Question: Using vs2013 to create an MVC5.2 web app. I'm actually rebuilding an old app using the new mvc framework, so this works fine in vs2010 and MVC3.
In this app, whenever i have something that would trigger an error on the page (usually in a razor syntax, like
'@{Html.RenderPartial("mypartial", mymodel);}'
instead of getting a compilation error yellow screen when viewing it in a browser, i get a page of symbols:

I created an new web app and it doesn't do it in there, it displays the error as expected. I'm assuming this is caused by something i retrieved/updated via NuGet, but if anyone had any idea of where to start looking, it'd be appreciated.
EDIT: further experimenting seems to indicate that this only happens within areas. If i have a razor syntax error in the root controller, i get a yellowscreen. same error in a view that is in an area results in the symbol display below.
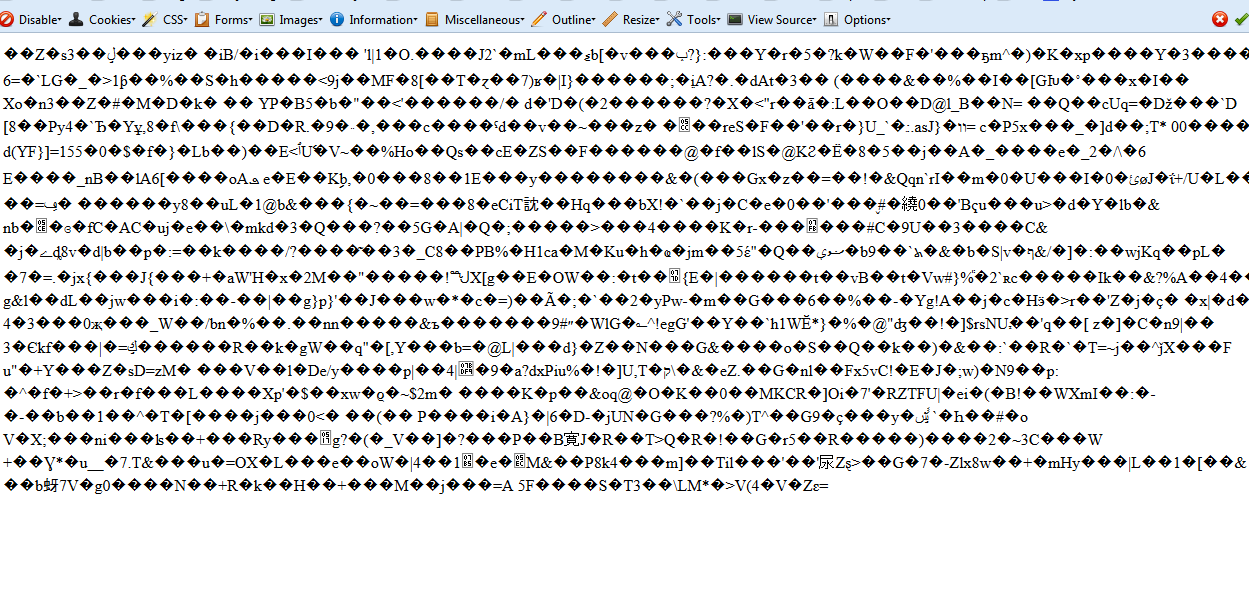
Answer: Figured out my problem- I had added a EnableCompression action filter that i was using in MVC3 to my MVC5 controllers. This was causing the weird display- taking it out completely cleared up the problem.
Apparently now gzip compression is handled either in IIS or in the web.config file, I've seen reports of both. At any rate, I no longer have to deal with it in the application itself.